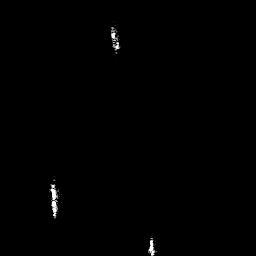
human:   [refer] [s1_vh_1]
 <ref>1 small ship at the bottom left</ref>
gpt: <box>[[18, 71, 23, 84, 0]]</box>